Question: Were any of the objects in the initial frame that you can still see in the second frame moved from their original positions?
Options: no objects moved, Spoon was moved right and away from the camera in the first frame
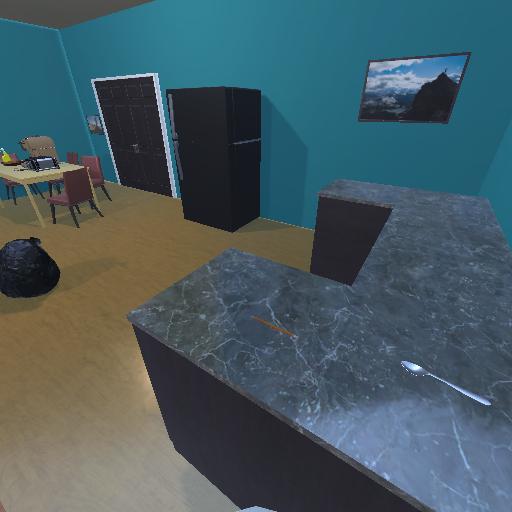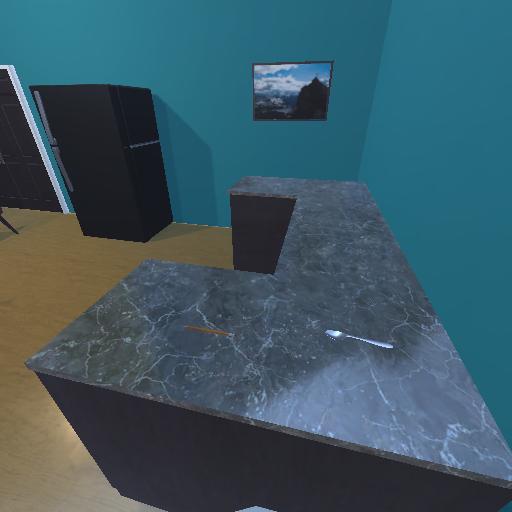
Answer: no objects moved